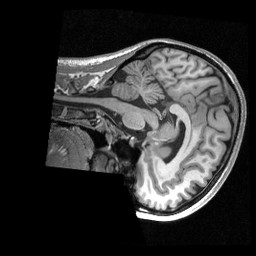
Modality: T1w
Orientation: sagittal
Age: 27
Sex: female
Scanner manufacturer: siemens
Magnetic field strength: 3 T
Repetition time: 2.3 s
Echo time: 0.00298 s